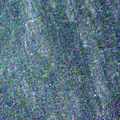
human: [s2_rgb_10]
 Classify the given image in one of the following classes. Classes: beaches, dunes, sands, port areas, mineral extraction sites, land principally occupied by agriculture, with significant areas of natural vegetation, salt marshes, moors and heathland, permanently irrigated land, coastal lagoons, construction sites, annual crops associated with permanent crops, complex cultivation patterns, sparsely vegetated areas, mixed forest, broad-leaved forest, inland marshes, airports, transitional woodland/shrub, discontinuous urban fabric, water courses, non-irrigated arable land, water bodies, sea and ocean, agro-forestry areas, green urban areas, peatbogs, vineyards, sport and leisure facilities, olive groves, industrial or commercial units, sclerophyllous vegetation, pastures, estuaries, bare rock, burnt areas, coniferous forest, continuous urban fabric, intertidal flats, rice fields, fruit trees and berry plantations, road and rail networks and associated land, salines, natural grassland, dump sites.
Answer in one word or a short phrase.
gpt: water bodies